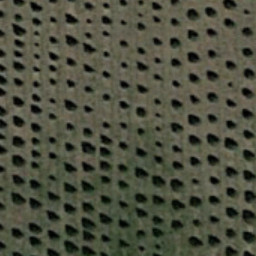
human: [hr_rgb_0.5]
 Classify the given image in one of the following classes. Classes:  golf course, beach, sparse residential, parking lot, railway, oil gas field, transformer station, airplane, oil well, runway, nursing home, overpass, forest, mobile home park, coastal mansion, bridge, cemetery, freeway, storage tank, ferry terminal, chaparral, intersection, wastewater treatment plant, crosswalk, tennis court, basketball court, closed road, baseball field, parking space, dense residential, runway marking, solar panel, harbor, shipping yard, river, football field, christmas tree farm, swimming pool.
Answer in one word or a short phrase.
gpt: christmas tree farm